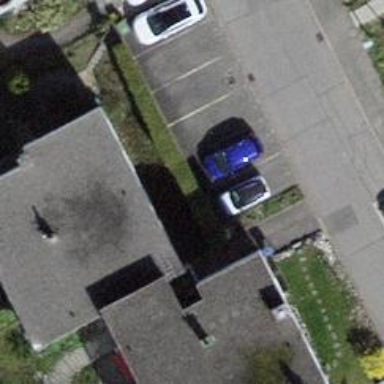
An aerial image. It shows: Building with flat roof.